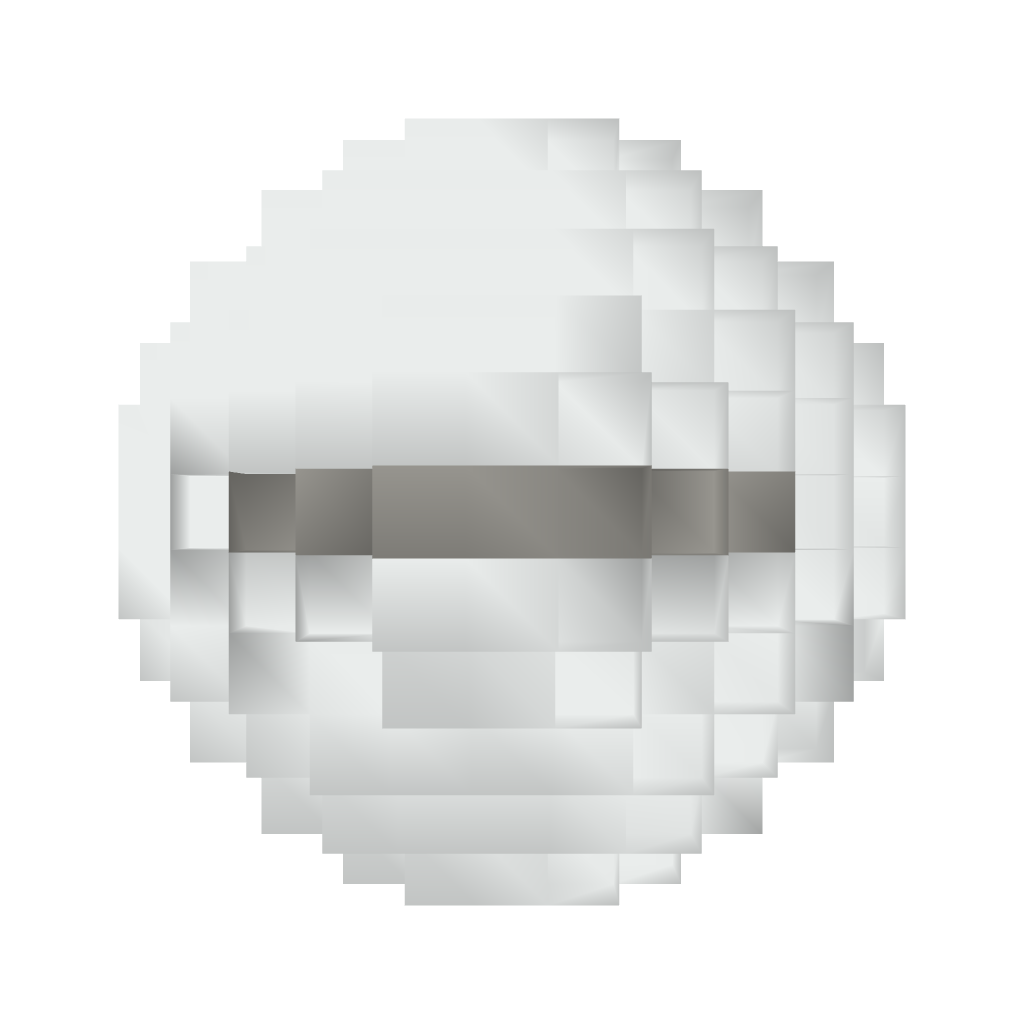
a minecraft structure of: The LOLwut Cargo Airskiff